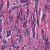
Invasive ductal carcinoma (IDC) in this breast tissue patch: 1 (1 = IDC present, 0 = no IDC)